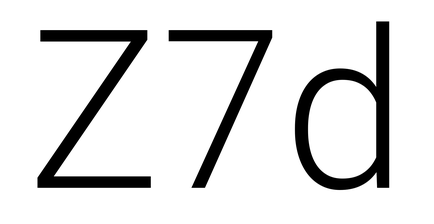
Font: Roboto_Light